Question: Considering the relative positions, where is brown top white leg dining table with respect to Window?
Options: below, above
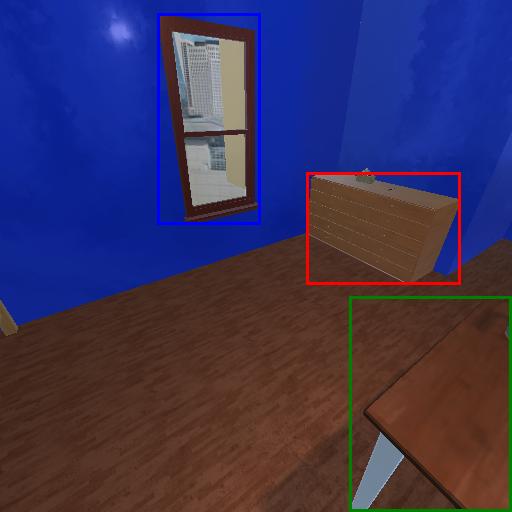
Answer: below